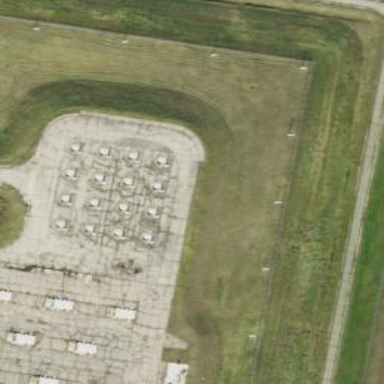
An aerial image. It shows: Military bunker.